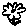
Label: flower